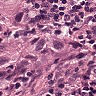
Metastatic tissue present: yes